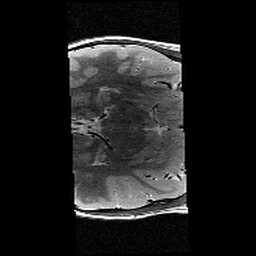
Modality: T2w
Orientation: axial
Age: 10
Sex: male
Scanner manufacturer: siemens
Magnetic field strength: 3 T
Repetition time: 9.23 s
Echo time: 0.067 s